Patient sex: F
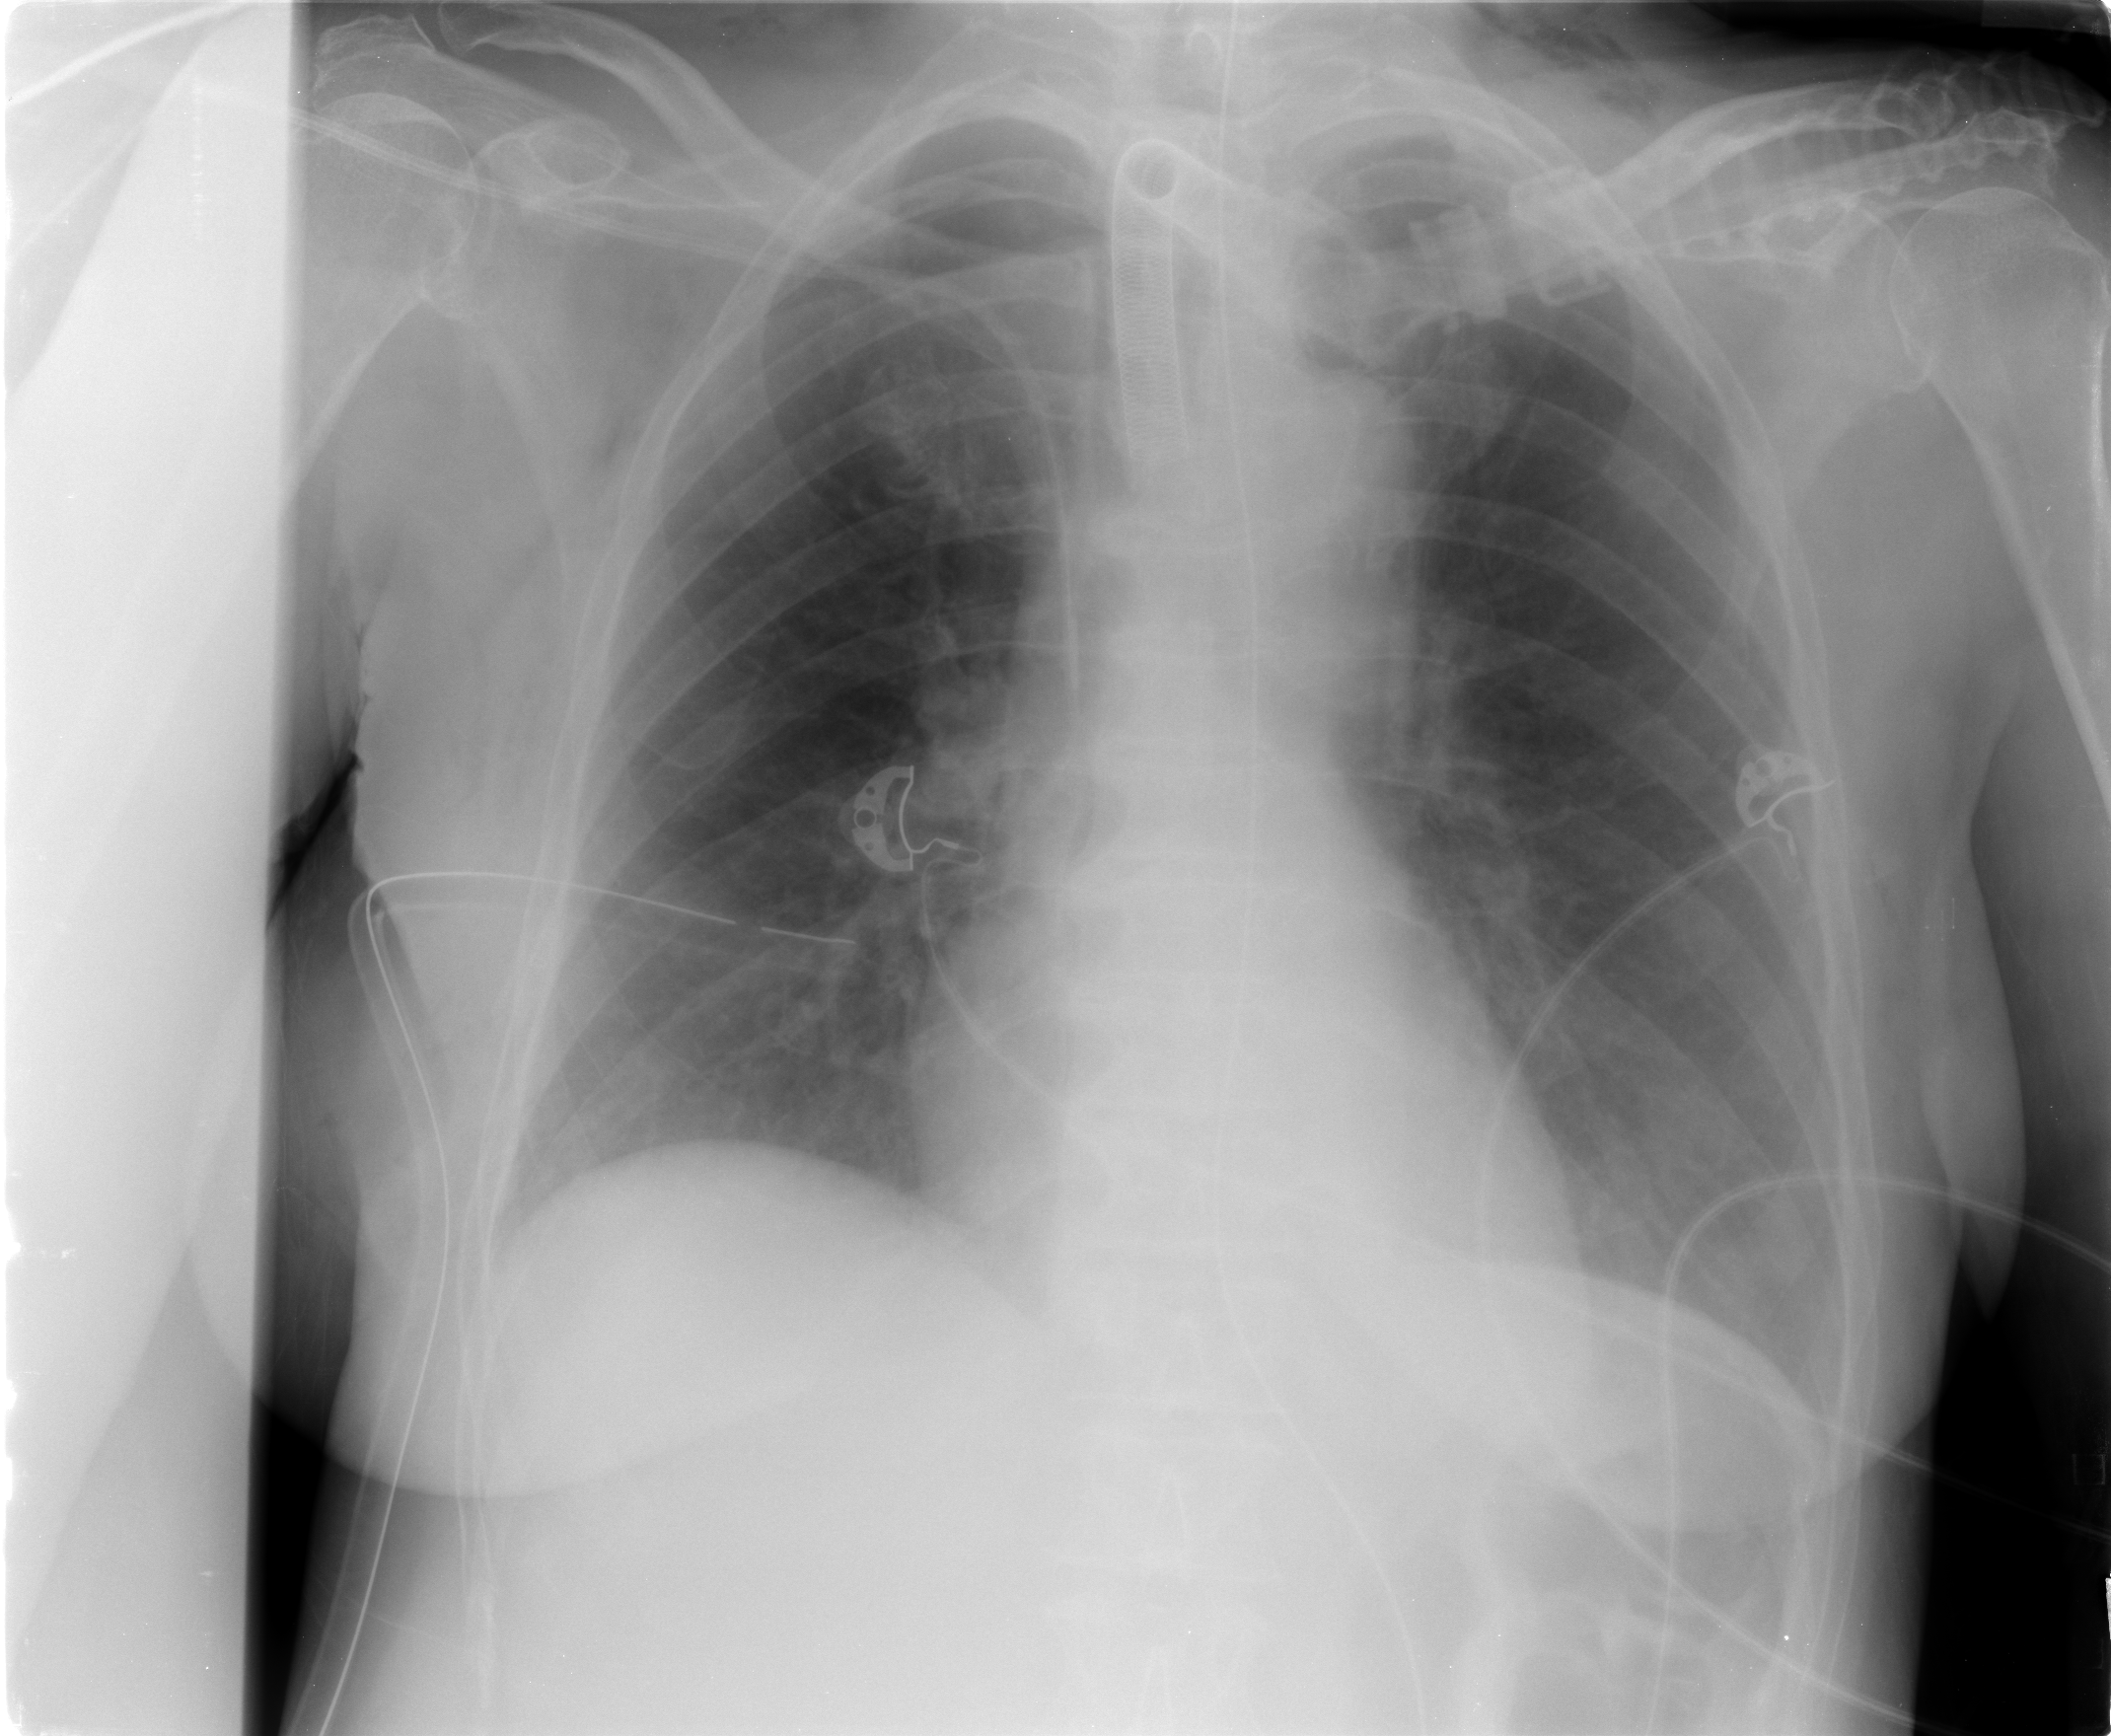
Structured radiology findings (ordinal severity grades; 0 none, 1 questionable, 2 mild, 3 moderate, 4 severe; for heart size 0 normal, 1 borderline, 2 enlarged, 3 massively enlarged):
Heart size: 0
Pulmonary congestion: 0
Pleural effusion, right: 0
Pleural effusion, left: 0
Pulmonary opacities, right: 0
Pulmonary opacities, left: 0
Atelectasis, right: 2
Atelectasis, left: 2